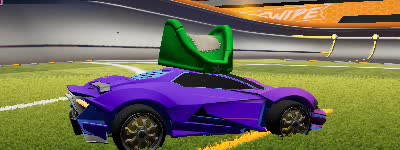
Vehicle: werewolf